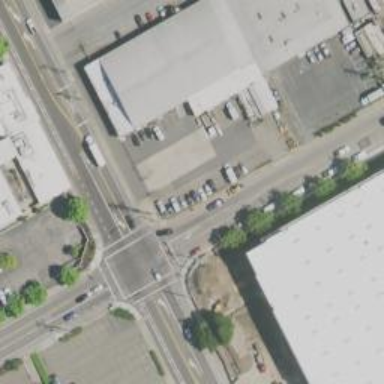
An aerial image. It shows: Unmarked road crossing.